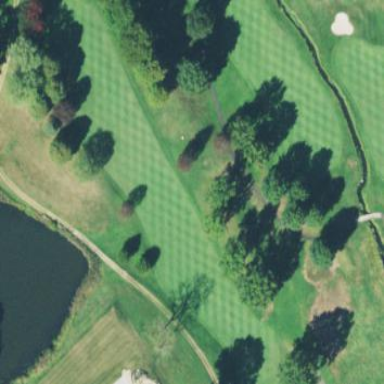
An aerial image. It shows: Grassy area designated as golf fairway.